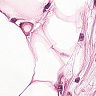
Metastatic tissue present: yes